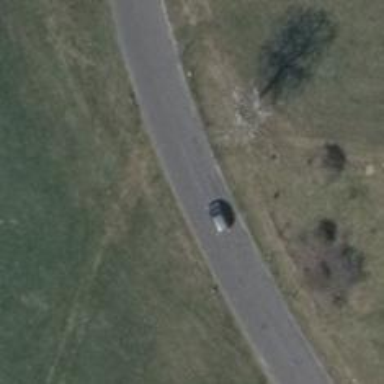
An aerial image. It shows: Tertiary road.